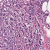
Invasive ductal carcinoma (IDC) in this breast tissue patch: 1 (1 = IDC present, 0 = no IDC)